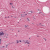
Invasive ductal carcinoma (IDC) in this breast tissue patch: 0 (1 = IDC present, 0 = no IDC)